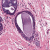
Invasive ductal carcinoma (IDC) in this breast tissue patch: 0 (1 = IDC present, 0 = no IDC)